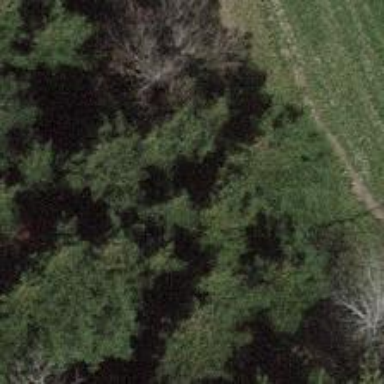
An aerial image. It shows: Hunting stand.